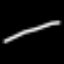
Label: line